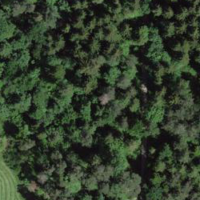
EUNIS habitat code: 53
Species observed at this site:
Regulus regulus
Hedera helix
Geranium robertianum
Ilex aquifolium